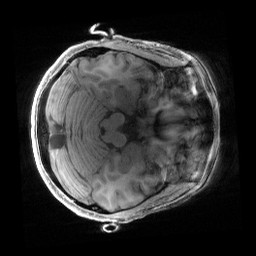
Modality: T1w
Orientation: axial
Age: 43
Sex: female
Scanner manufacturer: siemens
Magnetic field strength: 3 T
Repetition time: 2.4 s
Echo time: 0.00241 s